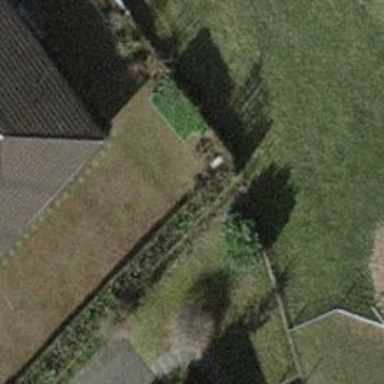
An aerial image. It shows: Hedge acting as barrier.